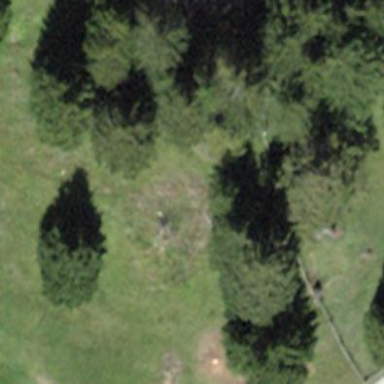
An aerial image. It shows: Forest area.